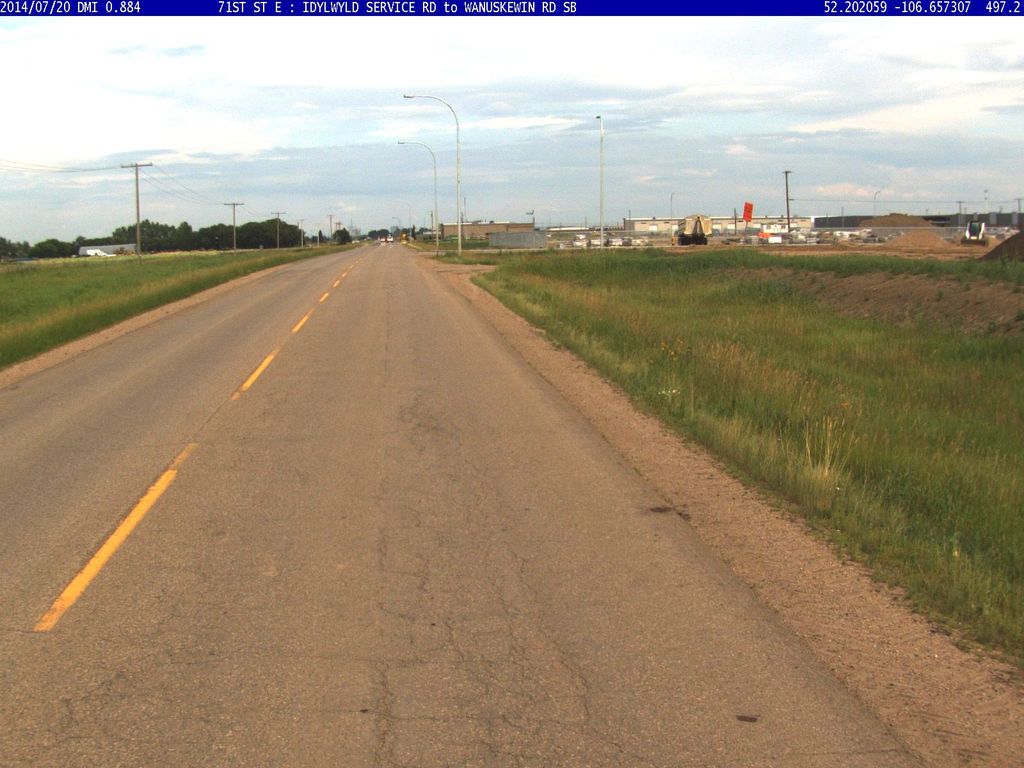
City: saskatoon